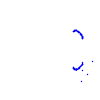
Particle: pion